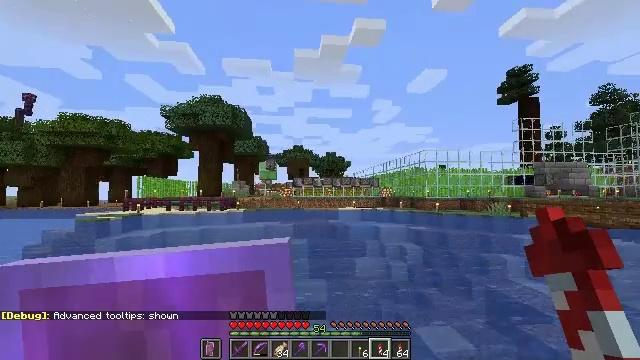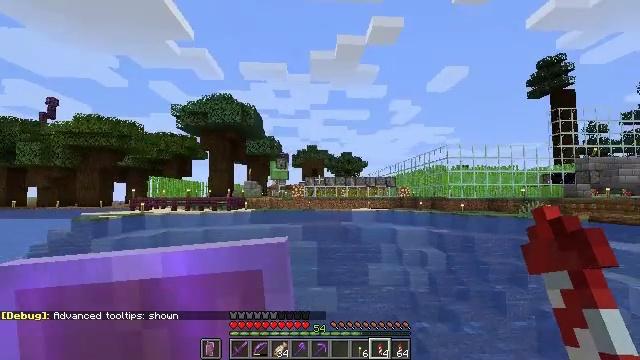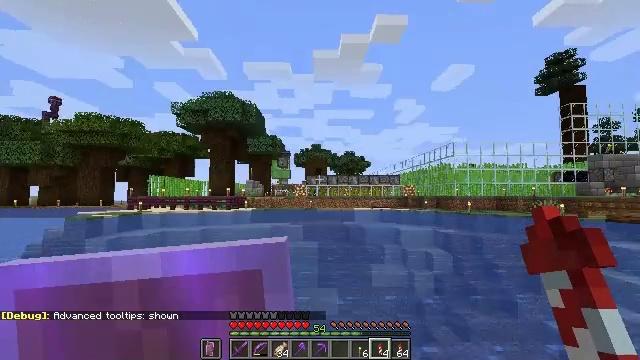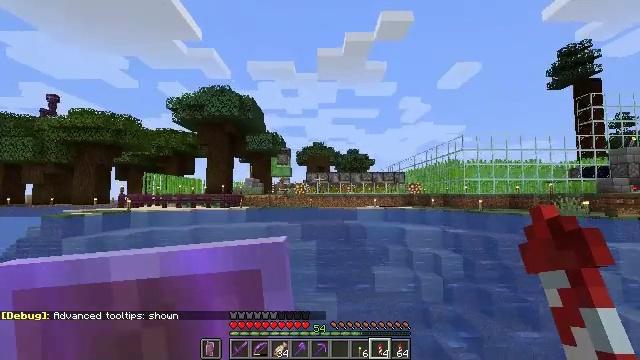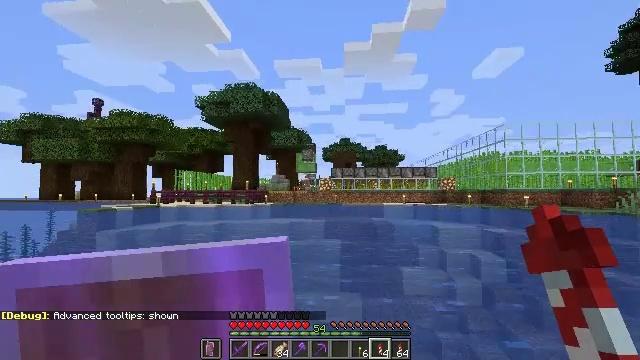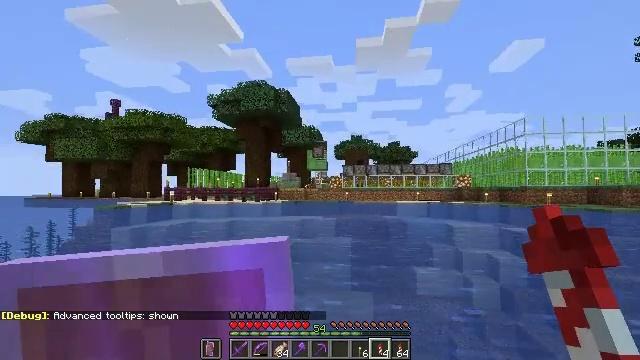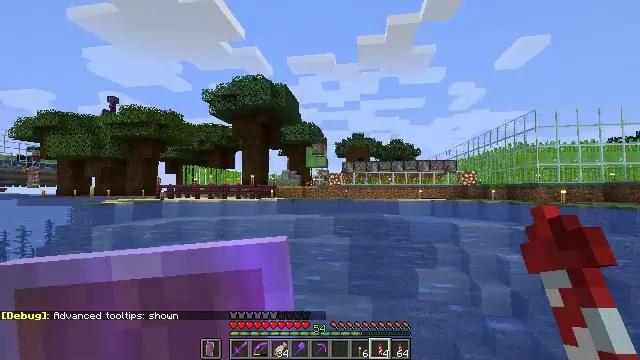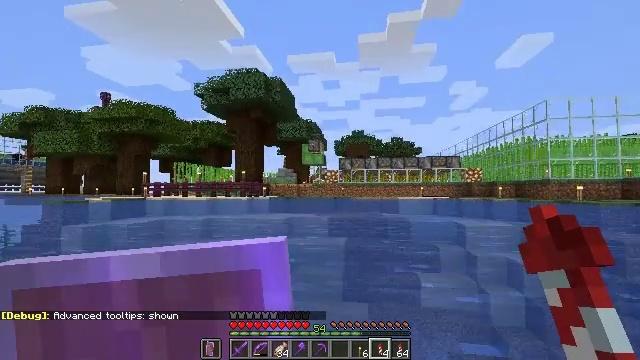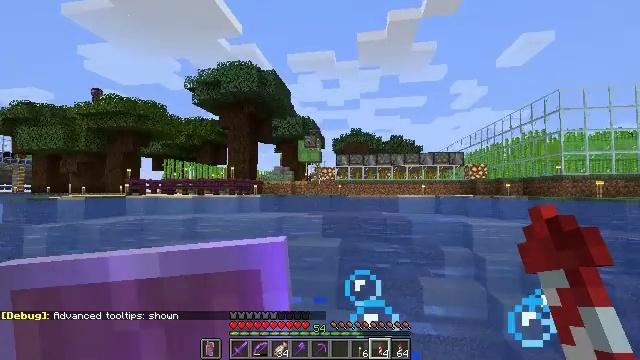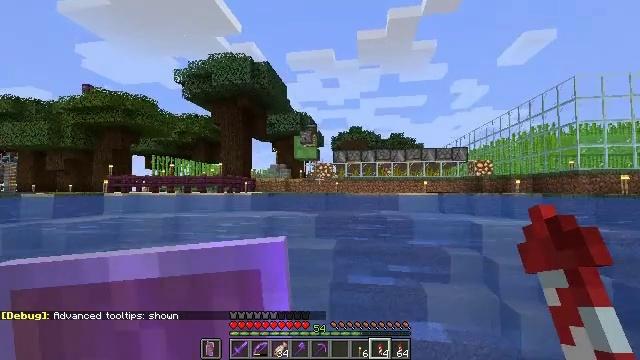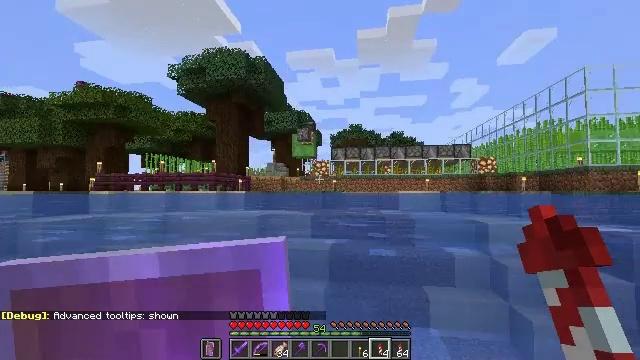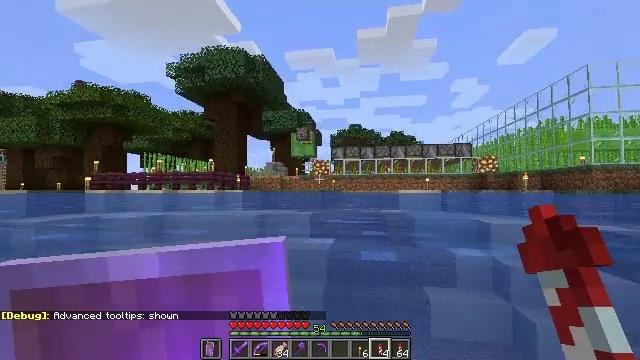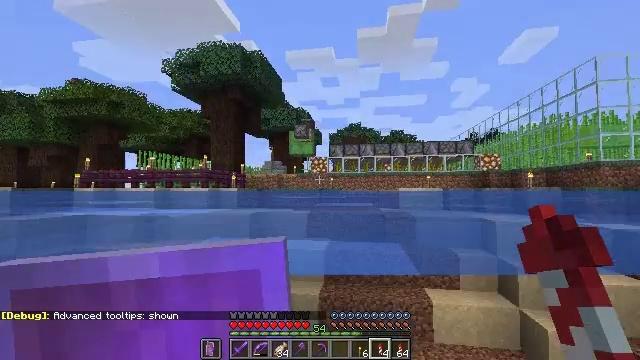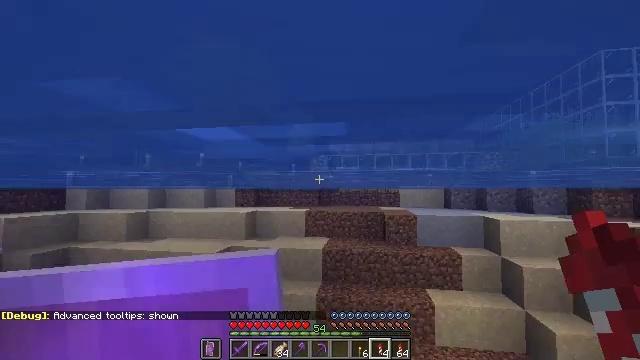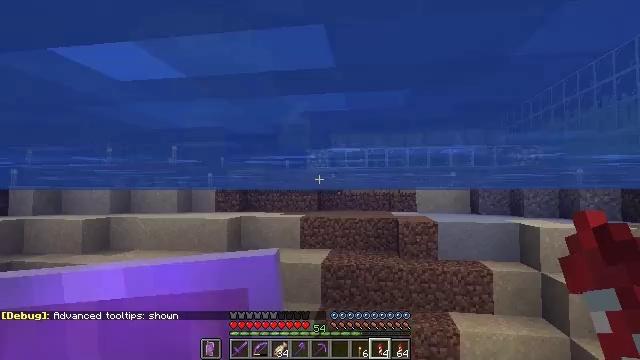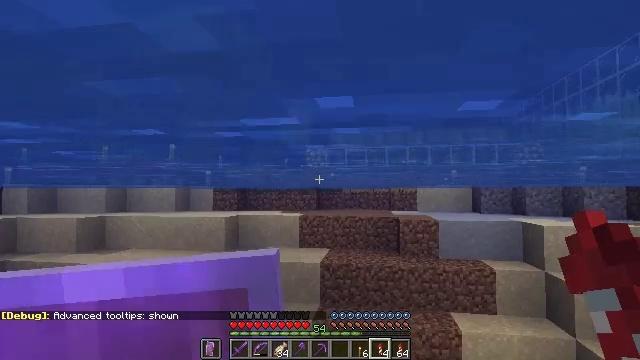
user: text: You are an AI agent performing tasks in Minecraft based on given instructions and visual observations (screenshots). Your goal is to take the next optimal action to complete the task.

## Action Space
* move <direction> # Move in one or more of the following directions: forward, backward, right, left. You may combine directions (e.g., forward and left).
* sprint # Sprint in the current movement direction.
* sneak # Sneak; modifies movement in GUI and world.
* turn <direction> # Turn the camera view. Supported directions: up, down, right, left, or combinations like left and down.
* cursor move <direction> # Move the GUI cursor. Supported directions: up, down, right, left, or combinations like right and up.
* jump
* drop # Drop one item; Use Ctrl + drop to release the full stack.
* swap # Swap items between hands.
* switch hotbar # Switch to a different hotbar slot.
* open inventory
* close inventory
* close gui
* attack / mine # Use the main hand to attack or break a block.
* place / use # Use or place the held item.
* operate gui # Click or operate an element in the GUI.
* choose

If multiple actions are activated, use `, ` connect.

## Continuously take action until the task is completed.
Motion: motion action
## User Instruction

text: Drop a tropical fish.
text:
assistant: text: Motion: turn left
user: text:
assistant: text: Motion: no_op
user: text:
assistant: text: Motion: turn left
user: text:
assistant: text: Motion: turn left
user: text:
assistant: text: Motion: turn left
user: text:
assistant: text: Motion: no_op
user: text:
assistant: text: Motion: no_op
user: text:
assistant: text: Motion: no_op
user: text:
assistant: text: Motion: no_op
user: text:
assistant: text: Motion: no_op
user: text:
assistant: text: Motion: no_op
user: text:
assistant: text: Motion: no_op
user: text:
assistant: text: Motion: no_op
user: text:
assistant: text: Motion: move forward
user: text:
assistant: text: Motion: move forward
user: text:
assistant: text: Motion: move forward
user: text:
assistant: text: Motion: move forward
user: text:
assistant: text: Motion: move forward, sprint
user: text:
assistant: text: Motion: move forward, sprint
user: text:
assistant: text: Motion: move forward, sprint
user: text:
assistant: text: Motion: move forward, sprint
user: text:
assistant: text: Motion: move forward, sprint
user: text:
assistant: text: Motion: move forward, sprint
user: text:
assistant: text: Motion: move forward, sprint
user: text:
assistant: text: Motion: move forward, sprint
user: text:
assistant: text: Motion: move forward, sprint, turn right
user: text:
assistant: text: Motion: move forward, sprint, turn right
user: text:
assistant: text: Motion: move forward, sprint
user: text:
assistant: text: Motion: move forward, sprint
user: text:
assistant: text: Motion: move forward, sprint